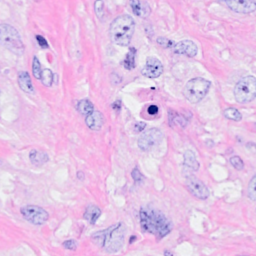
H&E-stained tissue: Breast